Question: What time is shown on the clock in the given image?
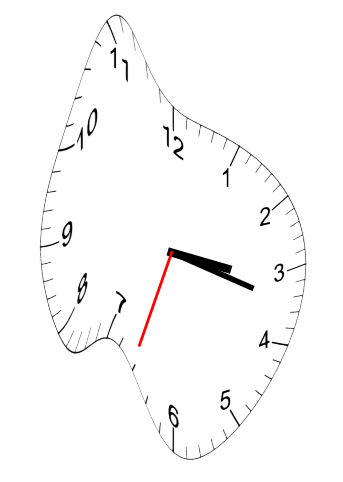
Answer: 03:17:33